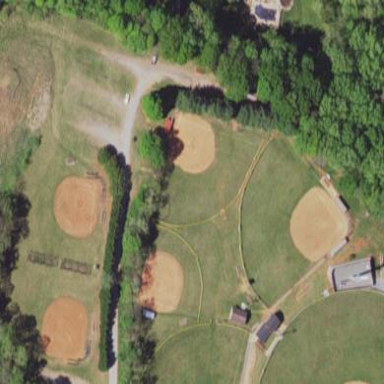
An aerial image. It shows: Baseball pitch for leisure land.